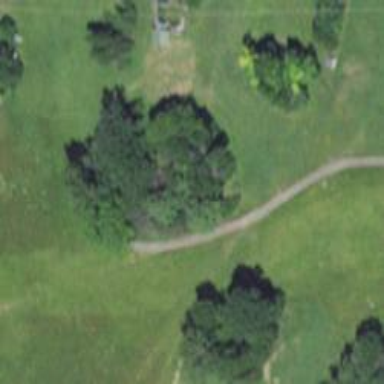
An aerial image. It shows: Disc golf hole.